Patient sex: M
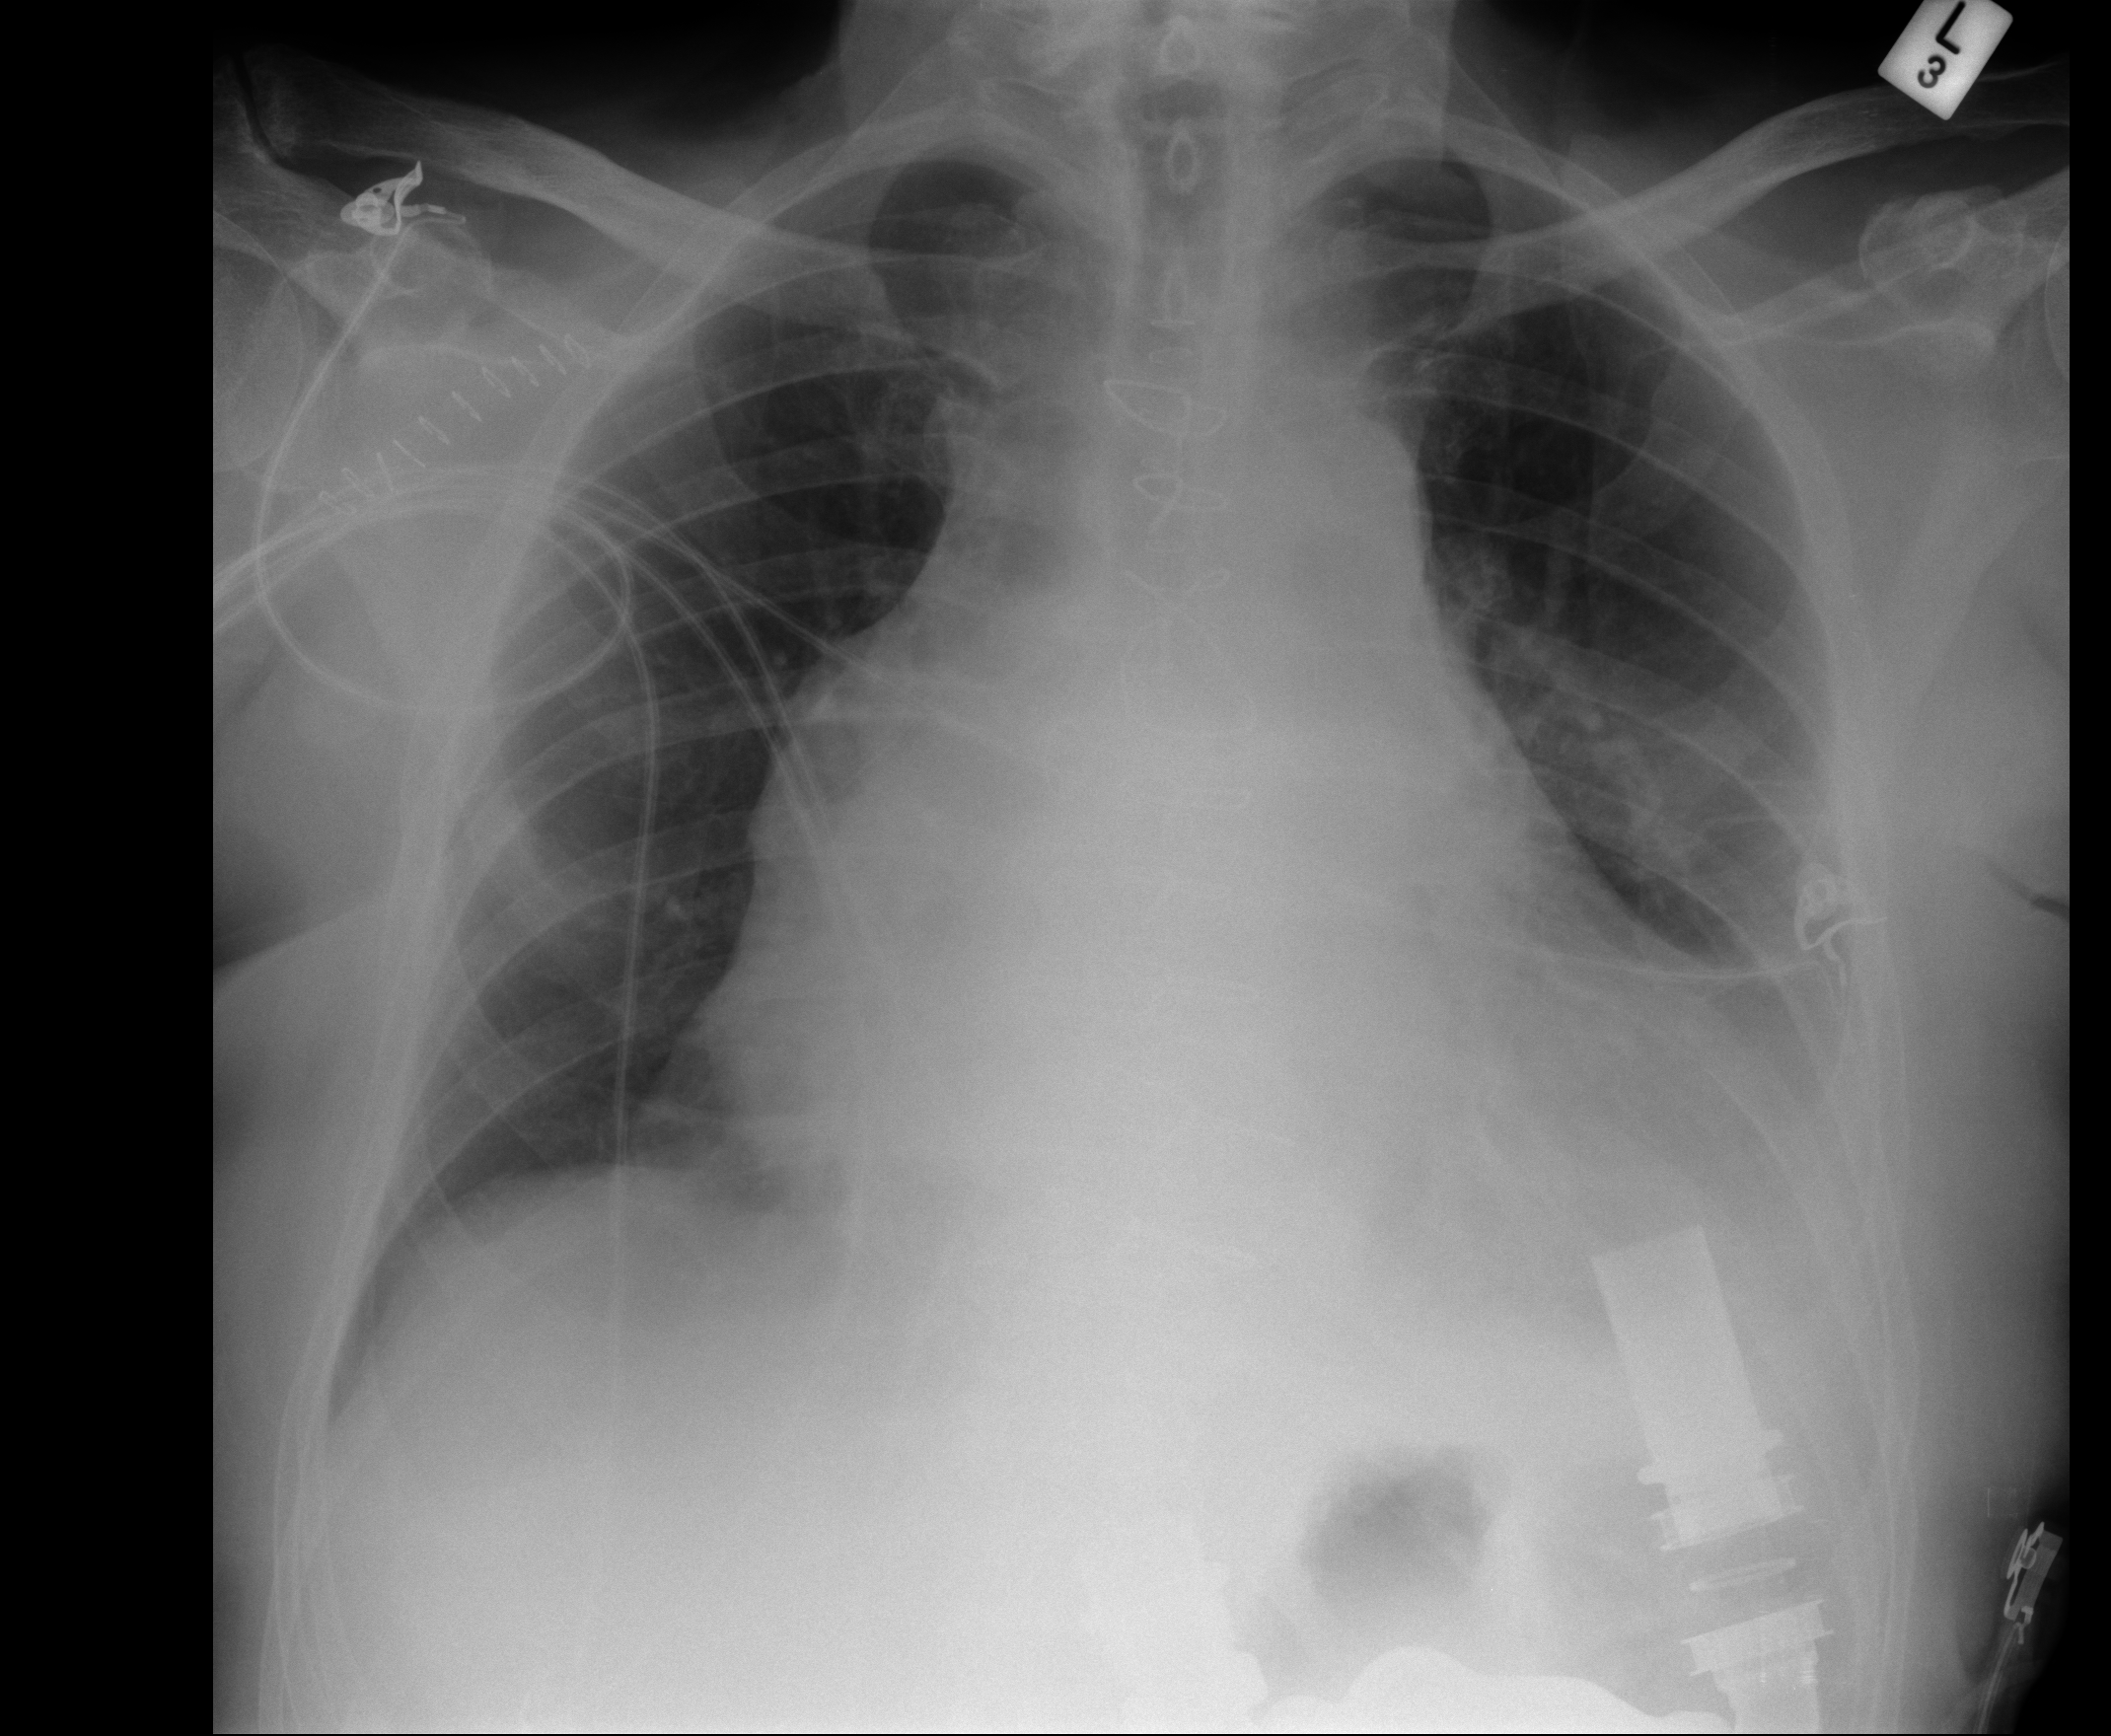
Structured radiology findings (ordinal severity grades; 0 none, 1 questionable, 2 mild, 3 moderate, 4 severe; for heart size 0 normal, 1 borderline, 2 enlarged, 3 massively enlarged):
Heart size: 3
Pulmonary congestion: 2
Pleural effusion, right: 0
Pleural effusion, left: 2
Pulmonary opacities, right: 0
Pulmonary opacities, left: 1
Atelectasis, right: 0
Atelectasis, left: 2